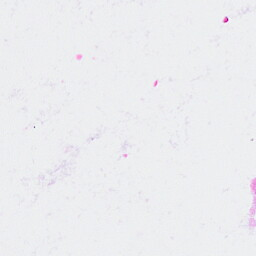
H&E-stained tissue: Breast